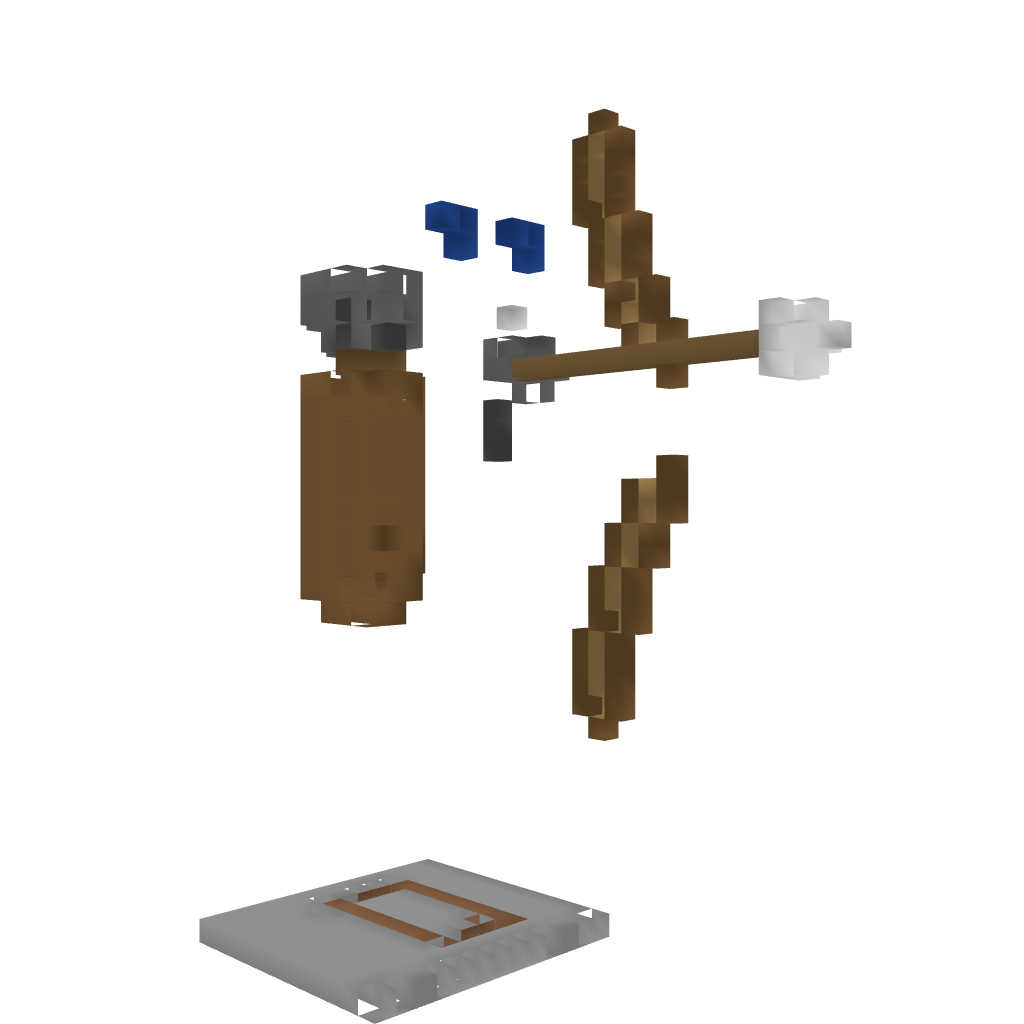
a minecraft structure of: Statue of Artemis